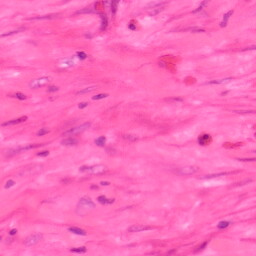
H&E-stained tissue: Colon